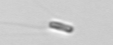
Label: Chaetoceros_subtilis